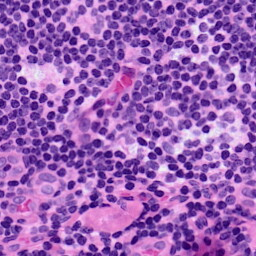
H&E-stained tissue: LymphNode